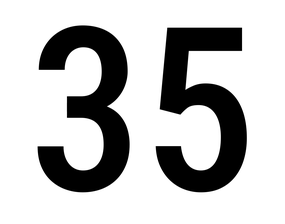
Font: Roboto_Condensed_Medium